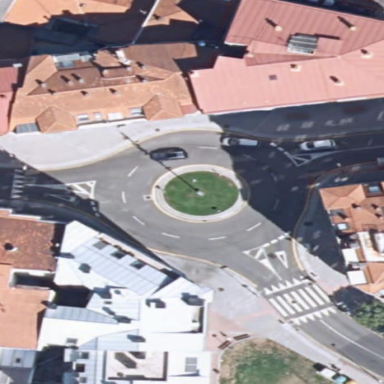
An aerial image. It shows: Roundabout on primary highway.